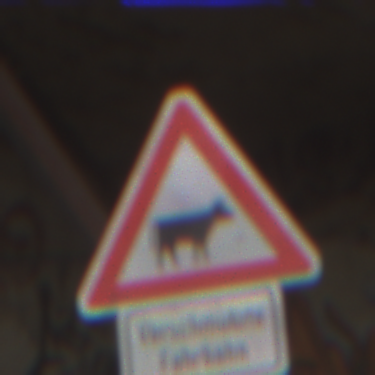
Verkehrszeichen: ViehtriebLinks
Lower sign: HinweiseAufGefahrenDurchVerbaleAngabe4
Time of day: Midday
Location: Roofed (Special)
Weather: Overcast
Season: NotSpecified
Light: Natural